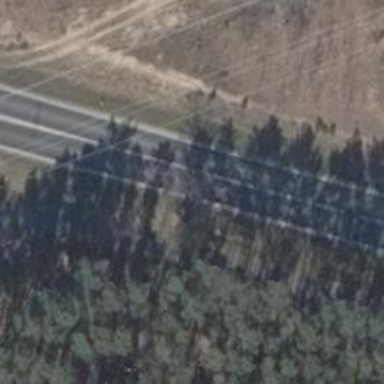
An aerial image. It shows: Secondary road with asphalt surface.